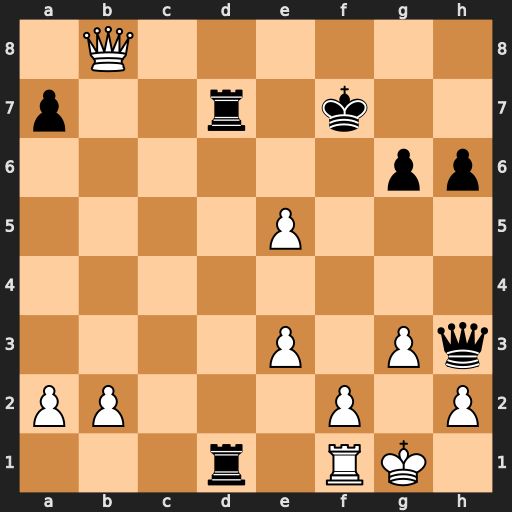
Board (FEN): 1Q6/p2r1k2/6pp/4P3/8/4P1Pq/PP3P1P/3r1RK1
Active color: w
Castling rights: -
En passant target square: -
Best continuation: Qb3+ R1d5 e4